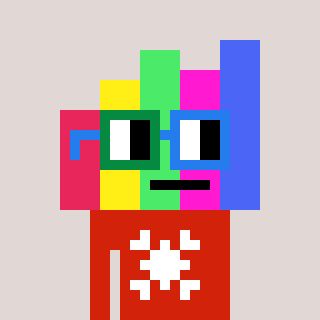
a pixel art character with square green and blue glasses, a bar chart-shaped head and a red-colored body on a warm background